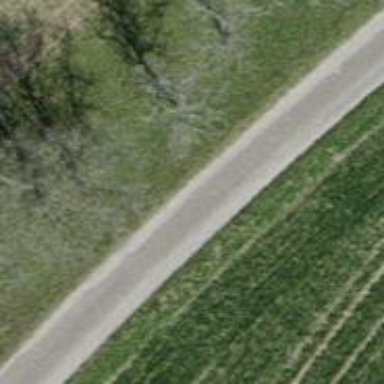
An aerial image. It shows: Paved track with grade1 tracktype.